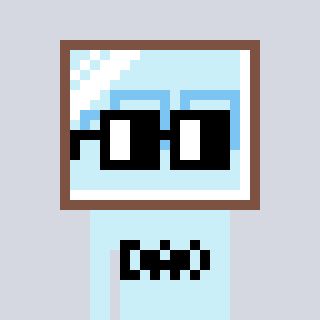
a pixel art character with square black glasses, a mirror-shaped head and a cold-colored body on a cool background